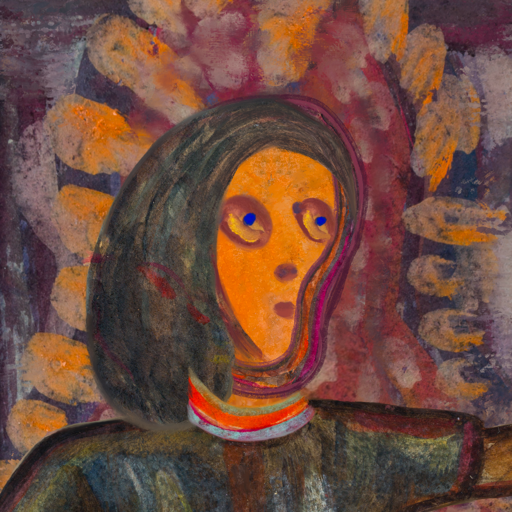
Background: Doll, Head And Neck Side: Hypocrite_w_Hair, Face Side: Mother_And_Son_Son, Bust: Mosgoul, Hair Side: Gypsy_Mother, Head Accessory: Blank, Second Necklace: Blank, Necklace: Sisters, Baby: Blank